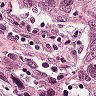
Metastatic tissue present: yes